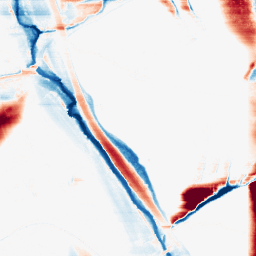
Category: morphological
Decomposition family: morphological_rect
Decomposition parameters: operation: average
width: 50
height: 3
Upsampling method: bspline
Upsampling parameters: scale: 4
Upsampling scale: 4